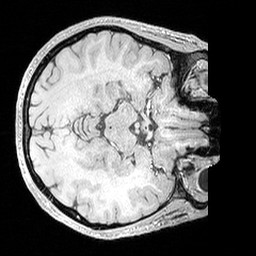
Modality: MP2RAGE
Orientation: axial
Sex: male
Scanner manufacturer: siemens
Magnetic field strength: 3 T
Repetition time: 5 s
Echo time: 0.00292 s